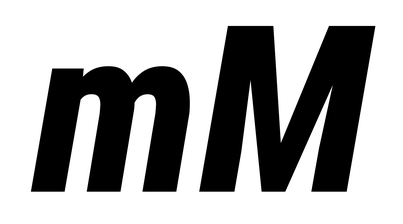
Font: Roboto-Italic_Condensed_ExtraBold_Italic